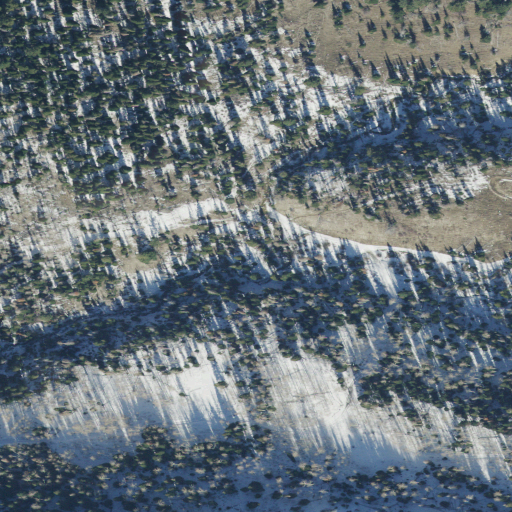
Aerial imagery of valley in Utah named Lowry Fork containing mixed forest, evergreen forest, deciduous forest, and open development